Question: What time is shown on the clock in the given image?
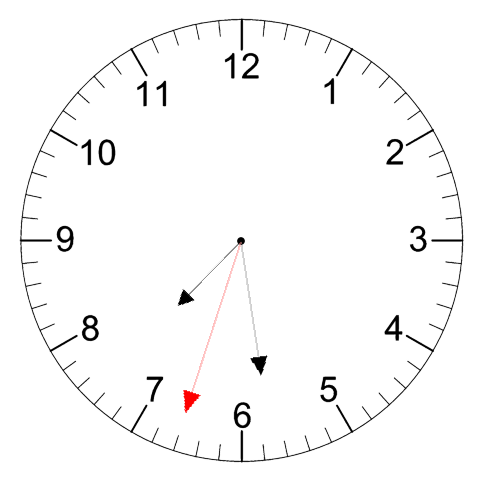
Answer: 07:28:33